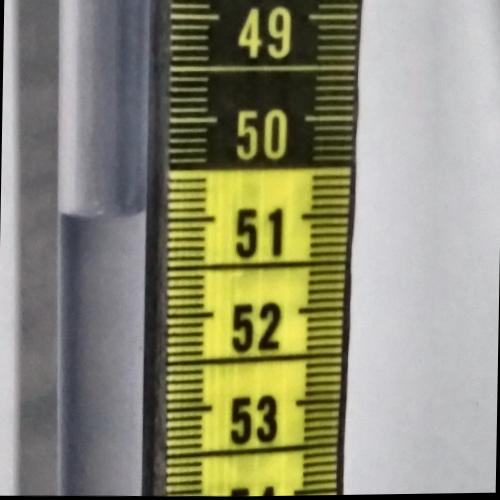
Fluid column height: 50.9 cm